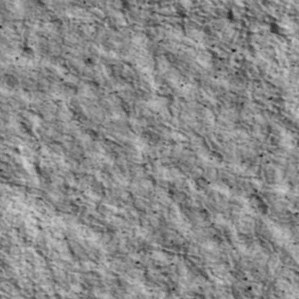
Label: non_frost